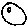
Label: smiley face